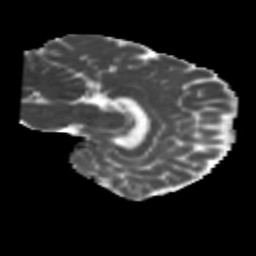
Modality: MD
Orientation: sagittal
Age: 35
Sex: female
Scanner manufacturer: siemens
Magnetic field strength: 3 T
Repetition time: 1.8 s
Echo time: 0.07 s